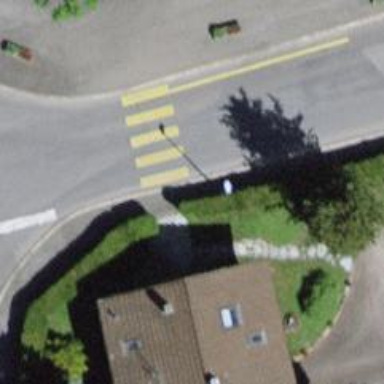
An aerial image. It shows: Uncontrolled zebra crossing on the road.